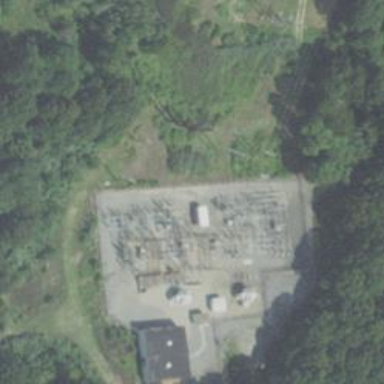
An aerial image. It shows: Switch for power supply.